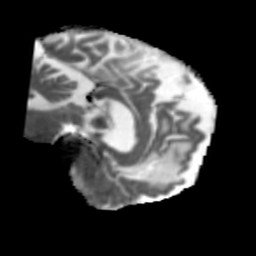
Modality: MD
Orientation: sagittal
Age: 56
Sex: male
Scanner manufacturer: siemens
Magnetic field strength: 3 T
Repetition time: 5.47 s
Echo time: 0.0854 s